Question: Hi i am using fpdf to generate pdf automatically to read data from sql >since most of the content pulled from db it a paragraph of around 300words ..it not being wrapped by the columns i made in fpdf..it just goes as a single line..Is there any way to wrap the text with in the column .output image is attached at the end of the post..One more questain,how can i send this pdf to email automatically
'''
<?php
require('fpdf.php');
//Connect to your database
$link = mysql_connect('www.xxxxxxx.co.uk', 'xxxxxxx', 'xxxxxx');
if (!$link) {
die('Could not connect: ' . mysql_error());
}
//Create new pdf file
$pdf=new FPDF();
//Open file
$pdf->Open();
//Disable automatic page break
$pdf->SetAutoPageBreak(true);
//Add first page
$pdf->AddPage();
//set initial y axis position per page
$y_axis_initial = 25;
//print column titles for the actual page
$pdf->SetFillColor(232, 232, 232);
$pdf->SetFont('Arial', 'B', 12);
$pdf->SetY($y_axis_initial);
$pdf->SetX(5);
/*$pdf->Cell(30, 6, 'CODE', 1, 0, 'L', 1);
$pdf->Cell(30, 6, 'NAME', 1, 0, 'L', 1);
$pdf->Cell(30, 6, 'PRICE', 1, 0, 'R', 1);*/
$y_axis = $y_axis + $row_height;
mysql_select_db("web39-sdasdasd", $link);
$q = "SELECT qr_topics,start_of,differential_dia,things_not,investigations,risks FROM qr_table";
$result = mysql_query ($q, $link);
//initialize counter
$i = 0;
//Set maximum rows per page
$max = 25;
//Set Row Height
$row_height = 80;
$pdf->Cell(33, 6, ' ', 1, 0, 'L', 1);
$pdf->Cell(33, 6, 'Starting off', 1, 0, 'L', 1);
$pdf->Cell(33, 6, 'Differential diagnosis', 1, 0, 'L', 1);
$pdf->Cell(33, 6, 'Not to miss', 1, 0, 'L', 1);
$pdf->Cell(33, 6, 'Investigations', 1, 0, 'L', 1);
$pdf->Cell(33, 6, 'Risks', 1, 0, 'L', 1);
$y_axis =(35);
while($row = mysql_fetch_array($result))
{
$cad = $row['qr_topics'];
$pad = $row['start_of'];
$nad = $row['differential_dia'];
$vad = $row['things_not'];
$sad = $row['investigations'];
$tad = $row['risks'];
$pdf->SetY($y_axis);
$pdf->SetX(5);
$pdf->Cell(33,80,$cad,1,0,'L',1);
$pdf->Cell(33,80,$pad,1,0,'L',1);
$pdf->Cell(33,80,$nad,1,0,'L',1);
$pdf->Cell(33,80,$vad,1,0,'L',1);
$pdf->Cell(33,80,$sad,1,0,'L',1);
$pdf->Cell(33,80,$tad,1,0,'L',1);
//Go to next row
$y_axis = $y_axis + $row_height;
$i = $i + 1;
}
mysql_close($link);
//Send file
$pdf->Output();
?>
'''
The output is shown below

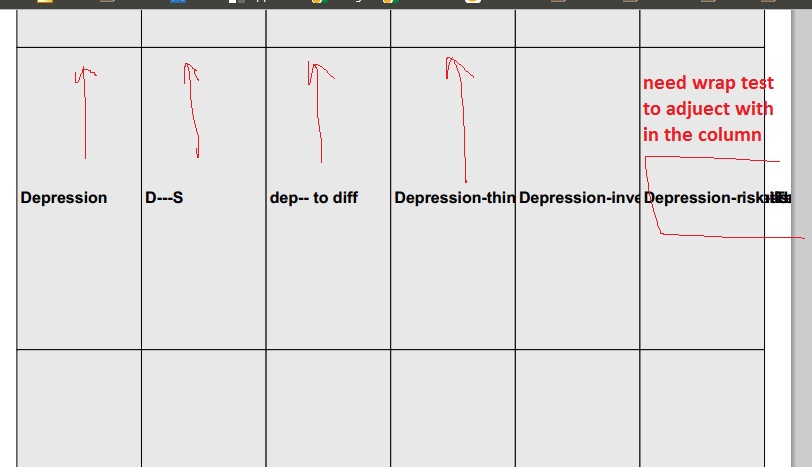
Answer: '''
$row_height = 80;
$pdf->Cell(33, 6, ' ', 1, 0, 'L', 1);
$pdf->Cell(33, 6, 'Starting off', 1, 0, 'L', 1);
$pdf->Cell(33, 6, 'Differential diagnosis', 1, 0, 'L', 1);
$pdf->Cell(33, 6, 'Not to miss', 1, 0, 'L', 1);
$pdf->Cell(33, 6, 'Investigations', 1, 0, 'L', 1);
$pdf->Cell(33, 6, 'Risks', 1, 0, 'L', 1);
'''
Change from L to T or R